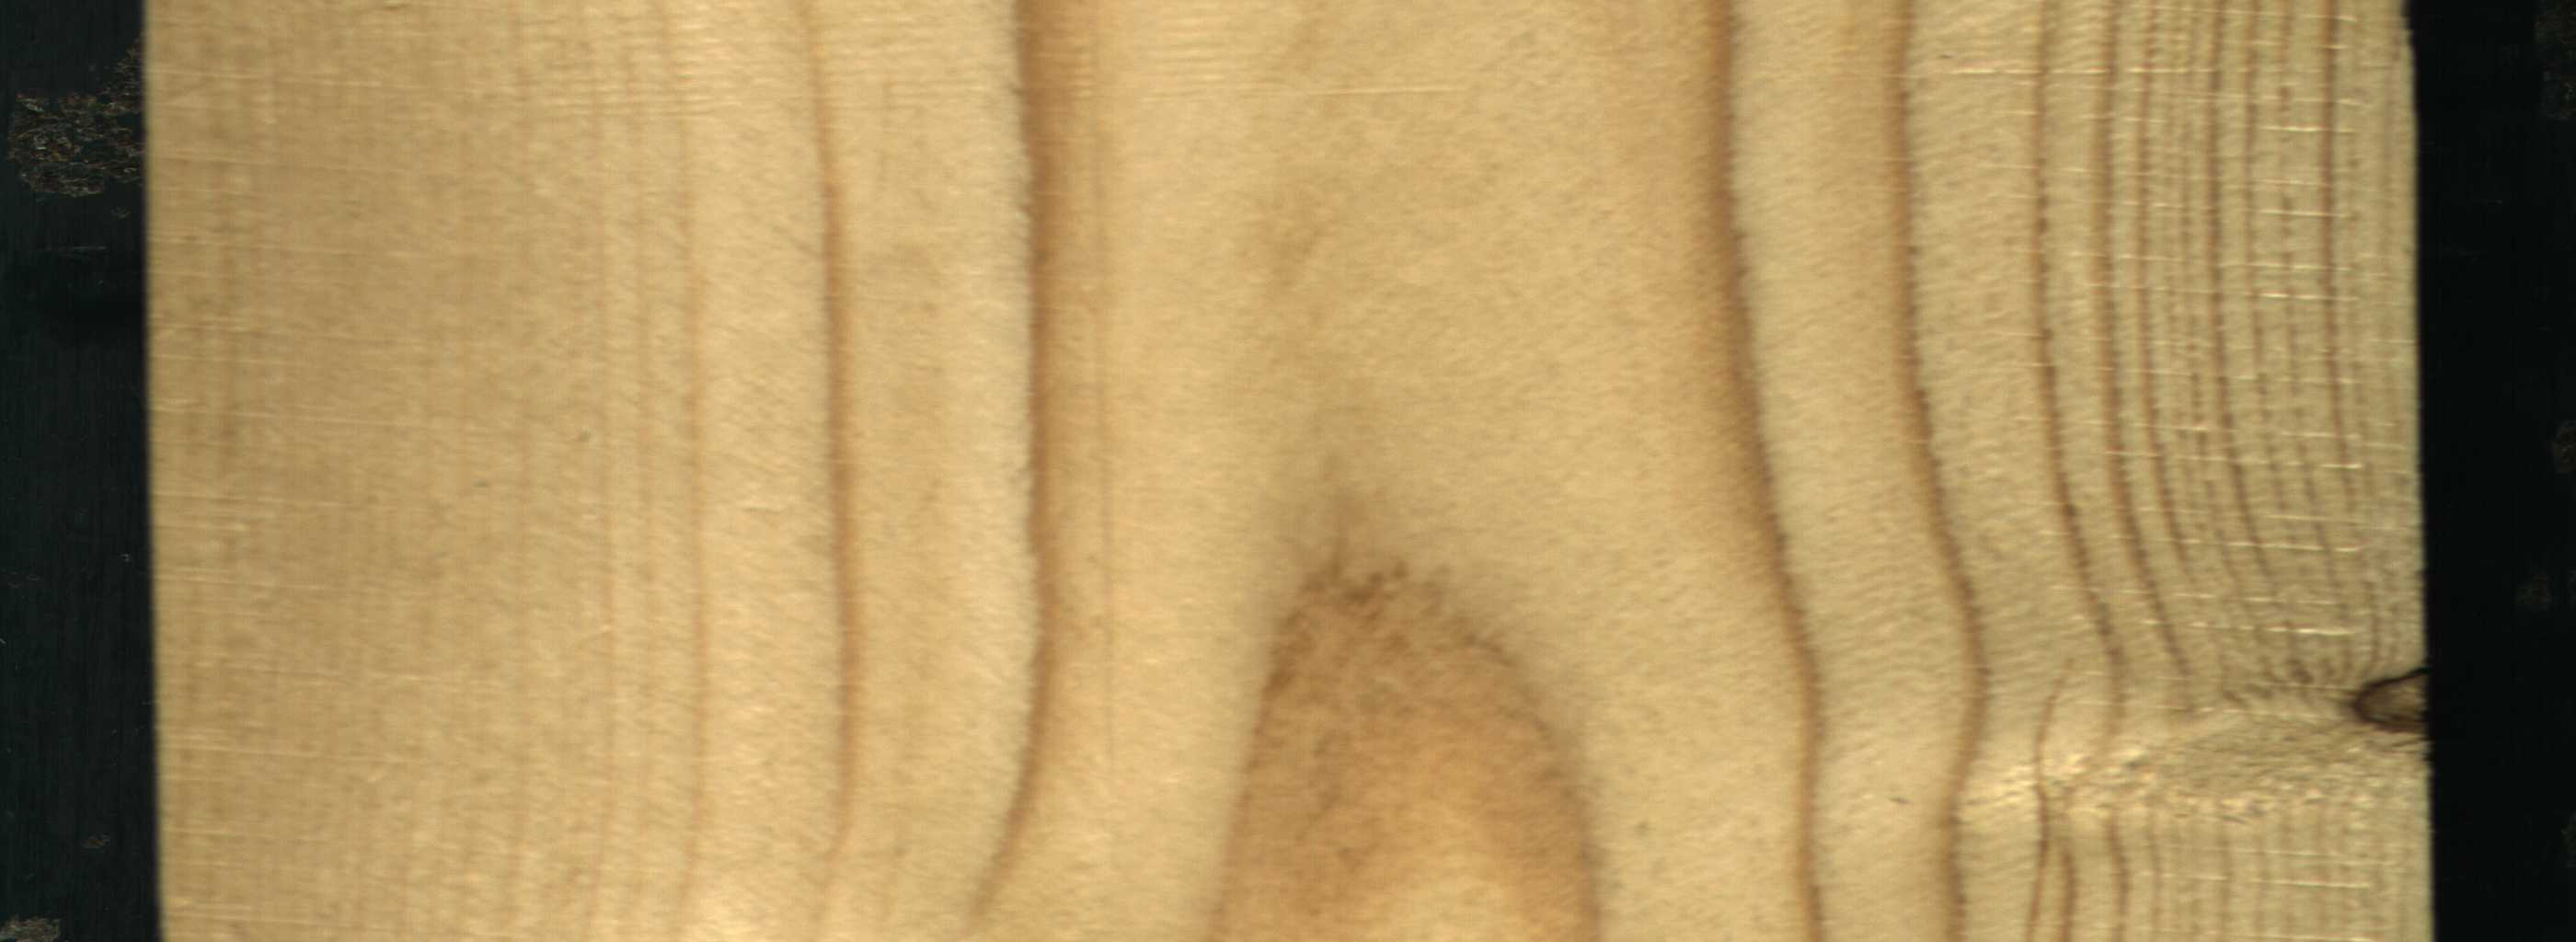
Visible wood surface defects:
Dead_Knot